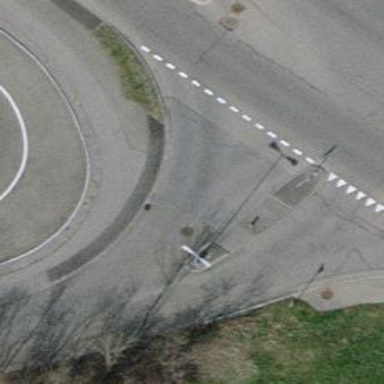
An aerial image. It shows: Unmarked crossing with pedestrian island.